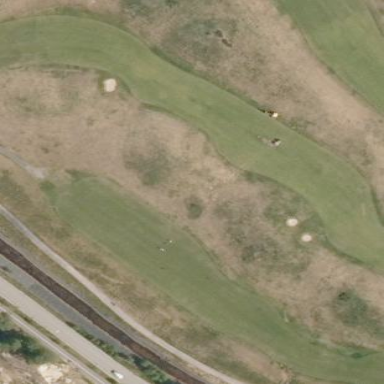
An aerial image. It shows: Grassy area designated as golf fairway.